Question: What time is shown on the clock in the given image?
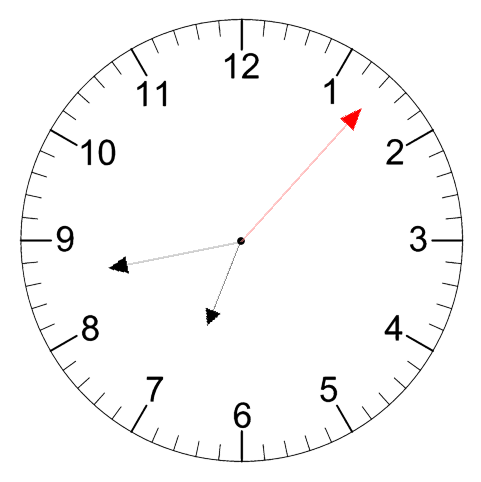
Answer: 06:43:07